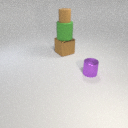
large brown metal cube below small brown rubber cylinder